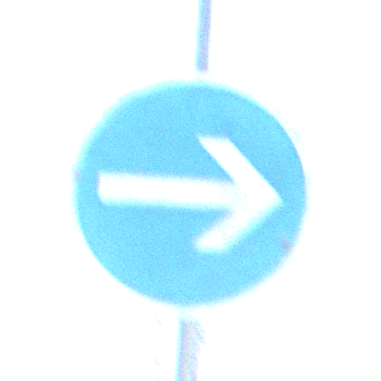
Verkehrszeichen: VorgeschriebeneFahrtrichtungHierRechts
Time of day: MorningAfternoon
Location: Outdoor (Nature)
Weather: PartlyCloudy
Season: NotSpecified
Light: Natural